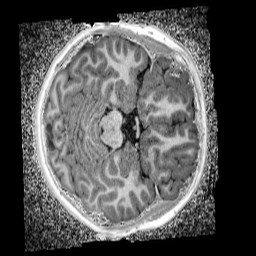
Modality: UNIT1_denoised
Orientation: axial
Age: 11
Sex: female
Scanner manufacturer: siemens
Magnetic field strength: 3 T
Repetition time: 4 s
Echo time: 0.00299 s